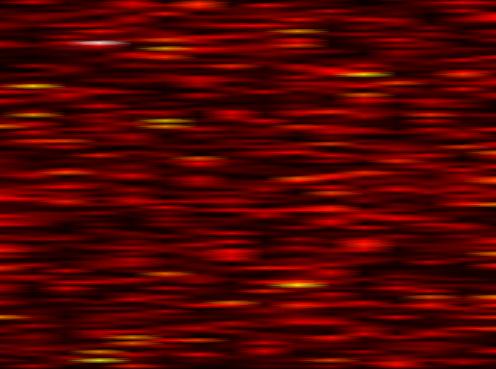
Label: FBMC